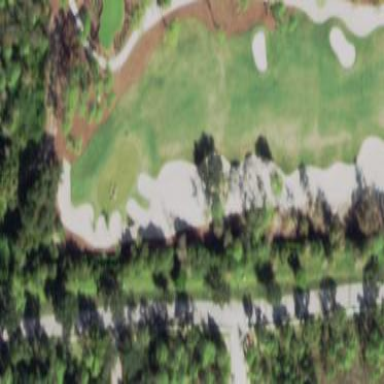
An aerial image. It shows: Grassy area designated as golf fairway.